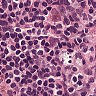
Metastatic tissue present: no